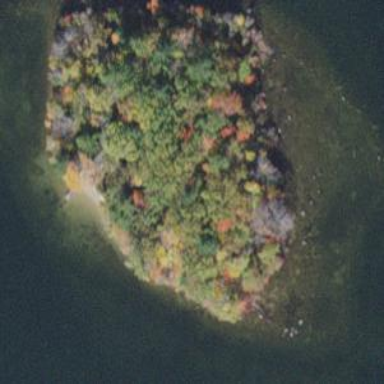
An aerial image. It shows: Island.